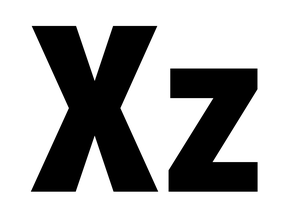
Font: Roboto_Condensed_Black